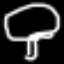
Label: mushroom